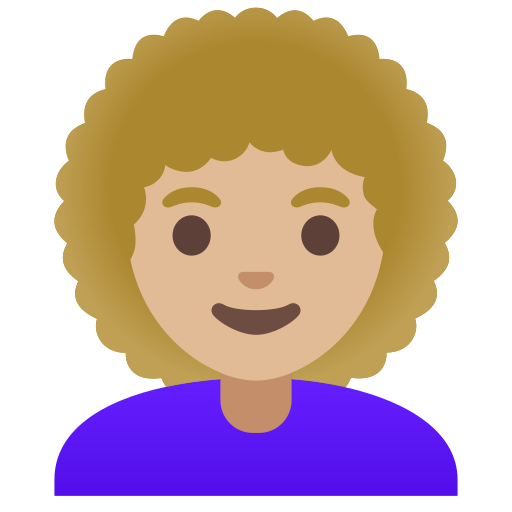
Emoji: 👩🏼‍🦱